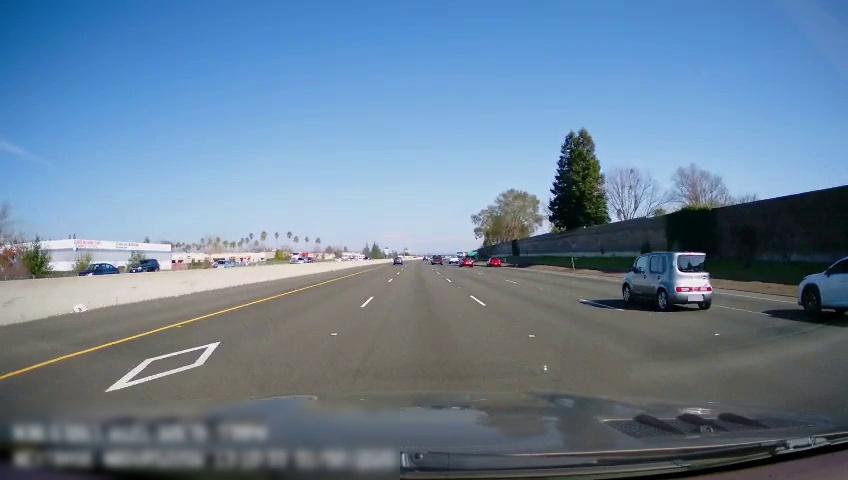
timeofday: Day
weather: Sunny
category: Drivable Space
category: Vehicles | SUV
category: Vehicles | SUV
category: Vehicles | Car
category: Vehicles | SUV
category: Vehicles | Truck
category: Vehicles | SUV
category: Vehicles | Car
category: Vehicles | Car
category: Vehicles | Van
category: Vehicles | Car
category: Vehicles | Car
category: Lanes | Alternate Lane
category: Lanes | Current Lane
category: Lanes | Current Lane
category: Lanes | Alternate Lane
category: Lanes | Alternate Lane
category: Lanes | Alternate Lane